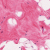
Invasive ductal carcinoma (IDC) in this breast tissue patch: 0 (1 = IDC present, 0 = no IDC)